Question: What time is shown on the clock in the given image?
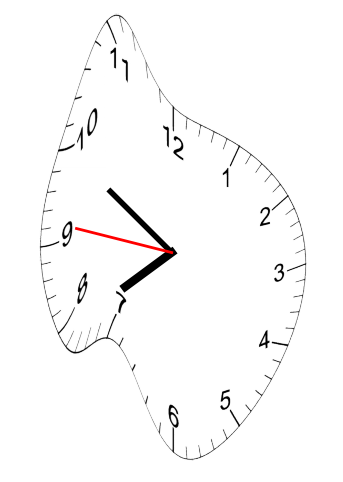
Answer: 07:49:46